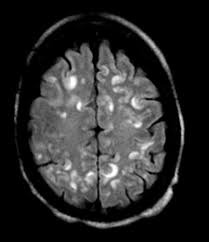
Label: notumor